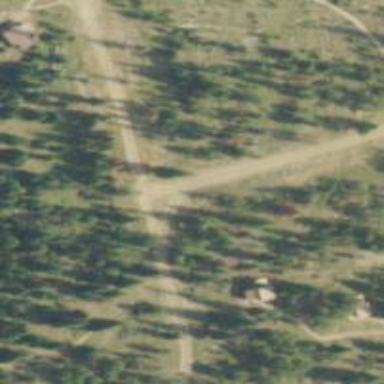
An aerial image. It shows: Service road for nordic skiing area. The skiing track is groomed for classic and skating techniques.